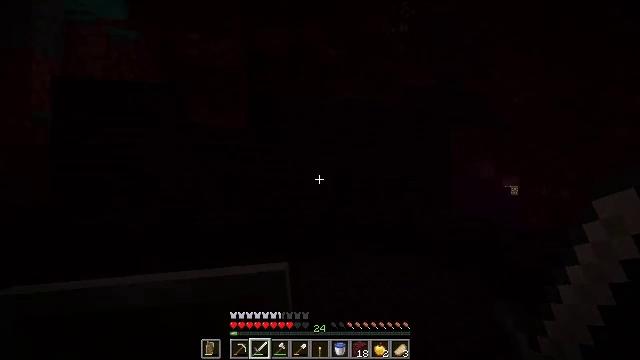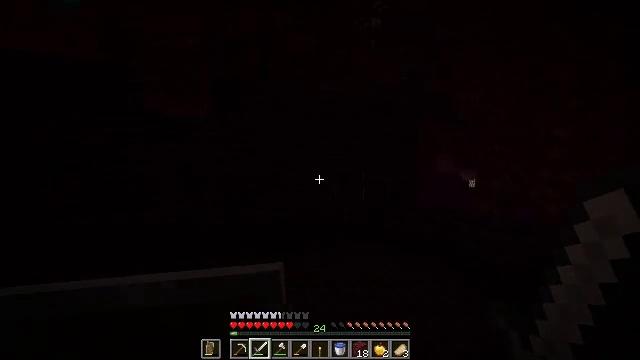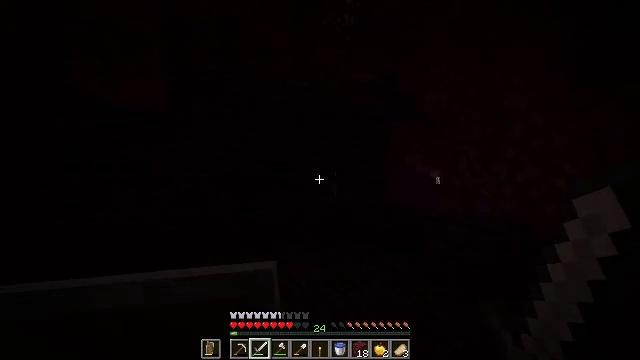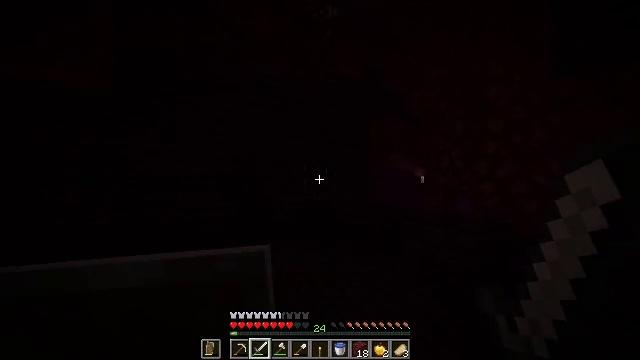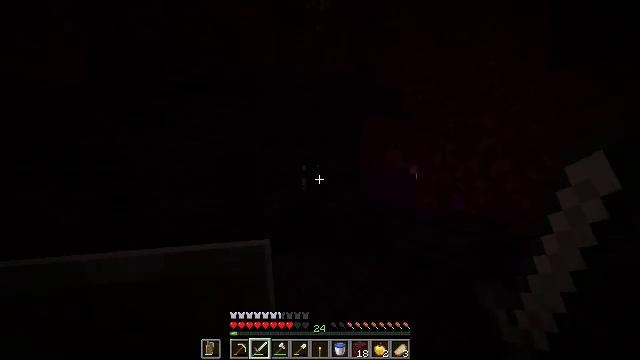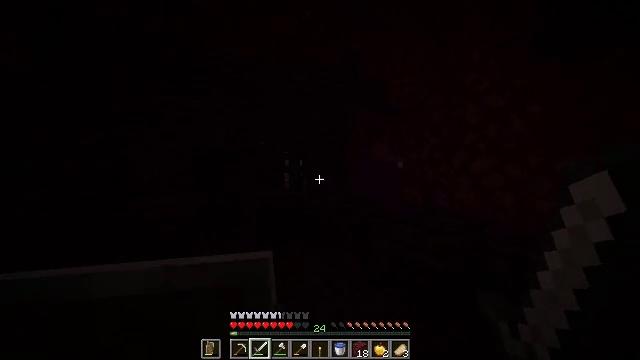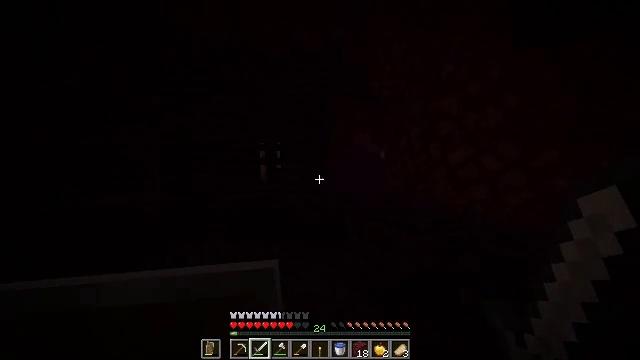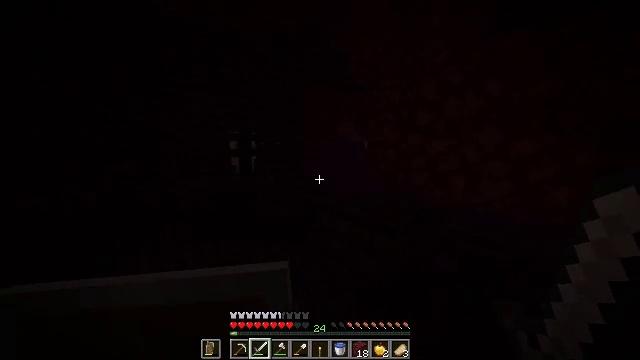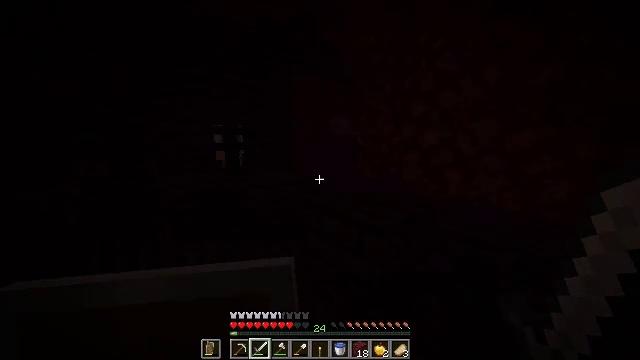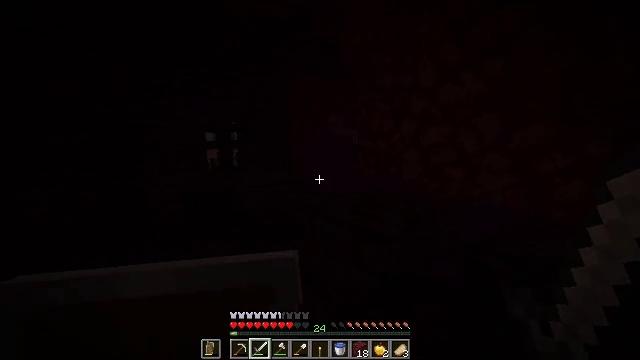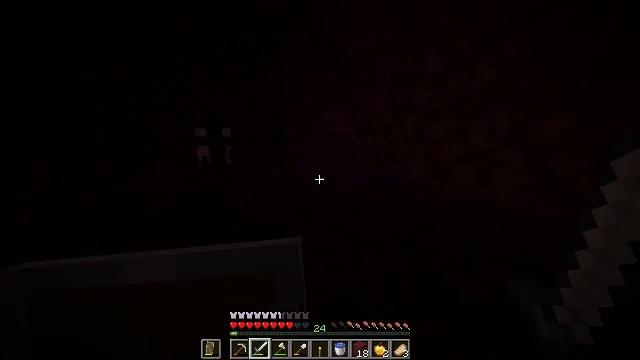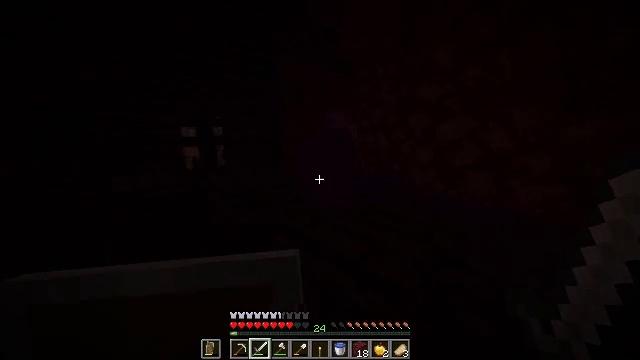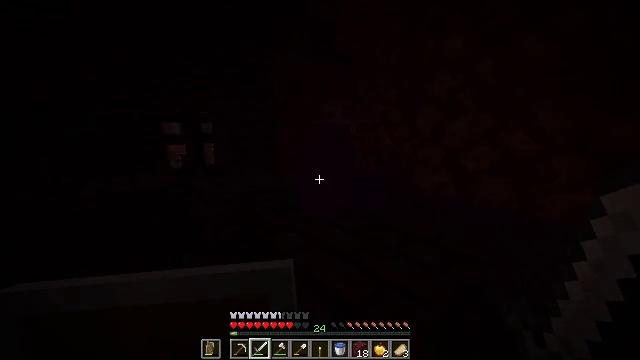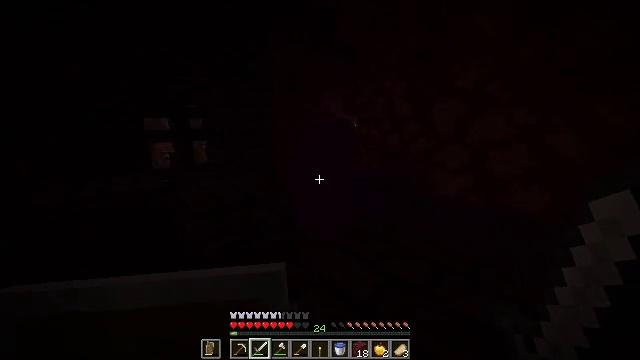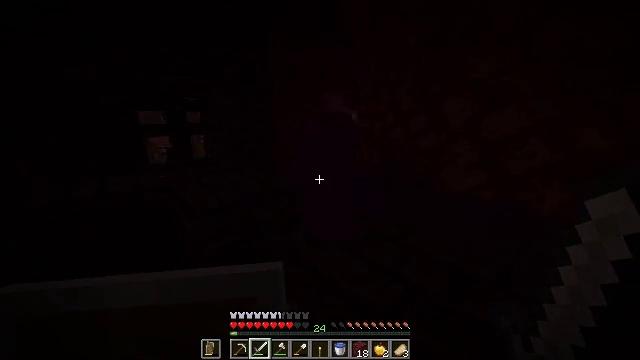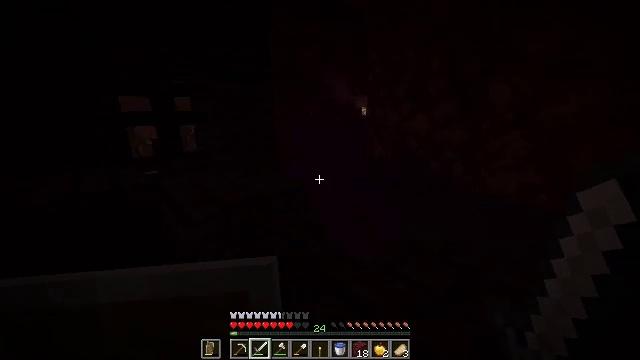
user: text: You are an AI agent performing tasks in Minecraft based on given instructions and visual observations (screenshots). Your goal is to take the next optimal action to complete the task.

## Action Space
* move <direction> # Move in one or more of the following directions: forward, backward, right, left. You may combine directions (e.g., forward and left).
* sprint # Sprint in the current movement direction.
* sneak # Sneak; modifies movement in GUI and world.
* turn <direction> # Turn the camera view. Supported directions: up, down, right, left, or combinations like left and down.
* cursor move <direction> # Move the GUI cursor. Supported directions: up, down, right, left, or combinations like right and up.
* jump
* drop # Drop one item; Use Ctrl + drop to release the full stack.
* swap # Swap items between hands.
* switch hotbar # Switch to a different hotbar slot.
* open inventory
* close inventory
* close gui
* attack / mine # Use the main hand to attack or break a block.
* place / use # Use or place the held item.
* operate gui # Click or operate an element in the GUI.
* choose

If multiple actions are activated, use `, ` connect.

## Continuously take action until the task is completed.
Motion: motion action
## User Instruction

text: Mine nether bricks.
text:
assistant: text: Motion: move forward and move right, sprint, turn right and down
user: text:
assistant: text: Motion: move forward and move right, sprint, turn right
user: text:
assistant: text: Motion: move forward and move right, sprint, turn right
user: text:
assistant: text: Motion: move forward and move right, sprint, turn right
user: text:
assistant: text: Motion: move forward and move right, turn right and down
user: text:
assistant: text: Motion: move forward and move right, turn right and down
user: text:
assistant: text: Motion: move forward and move right, turn right and down
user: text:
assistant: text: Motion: move forward, turn right and down
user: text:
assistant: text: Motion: move forward
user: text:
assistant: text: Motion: move forward
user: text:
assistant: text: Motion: move forward
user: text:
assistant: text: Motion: move forward, turn down
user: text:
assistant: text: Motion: move forward, turn down
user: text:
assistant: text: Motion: move forward, turn down
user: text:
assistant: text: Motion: move forward, turn down
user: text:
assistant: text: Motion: move forward, turn down
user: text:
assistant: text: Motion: no_op
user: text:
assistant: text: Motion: no_op
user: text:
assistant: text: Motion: no_op
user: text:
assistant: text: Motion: no_op
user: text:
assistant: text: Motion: no_op
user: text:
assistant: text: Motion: no_op
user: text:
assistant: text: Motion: no_op
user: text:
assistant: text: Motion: no_op
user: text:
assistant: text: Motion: no_op
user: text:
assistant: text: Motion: no_op
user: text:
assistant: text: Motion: no_op
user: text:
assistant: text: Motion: no_op
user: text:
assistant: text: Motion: no_op
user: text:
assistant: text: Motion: jump